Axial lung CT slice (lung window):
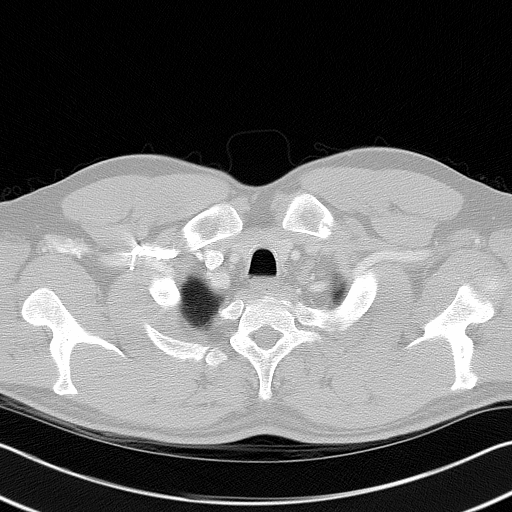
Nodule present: no